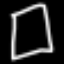
Label: square